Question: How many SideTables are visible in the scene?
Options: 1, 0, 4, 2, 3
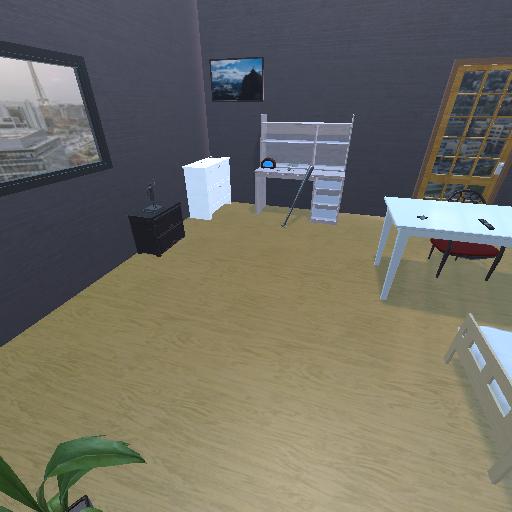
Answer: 1